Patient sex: F
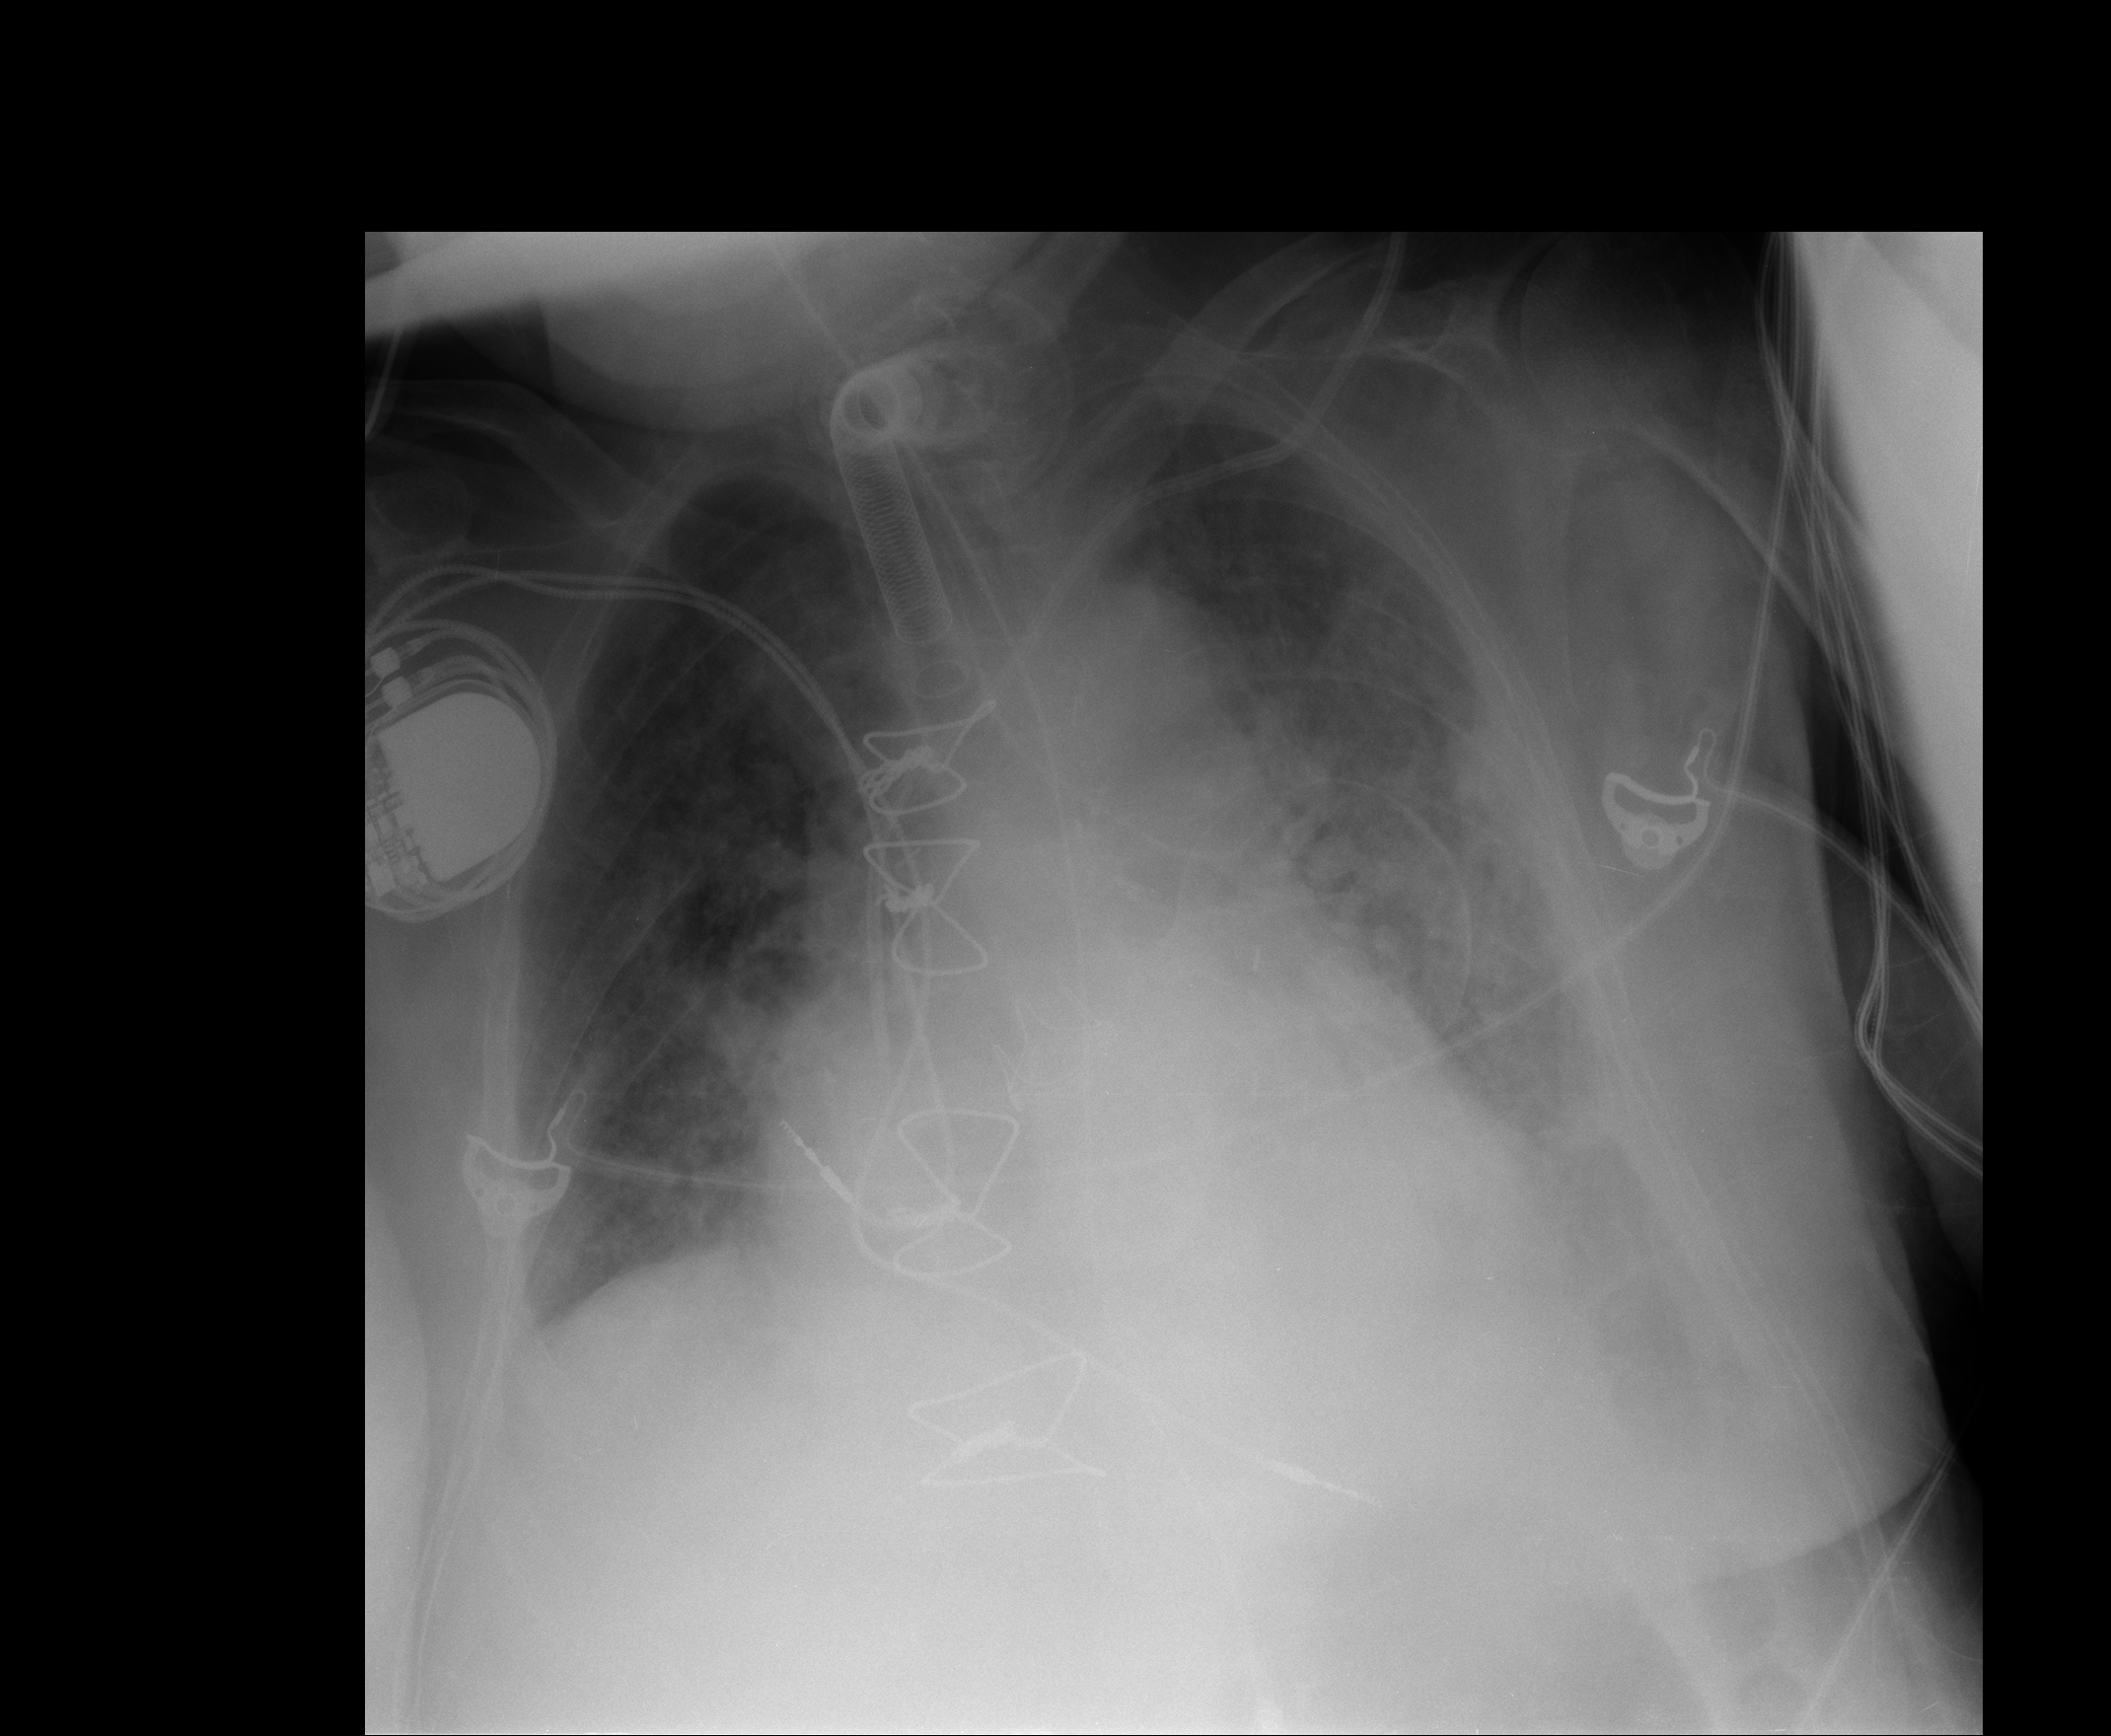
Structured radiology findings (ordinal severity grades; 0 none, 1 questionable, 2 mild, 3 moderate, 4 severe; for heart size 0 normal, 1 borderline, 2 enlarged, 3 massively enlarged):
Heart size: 1
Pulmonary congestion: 3
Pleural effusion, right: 2
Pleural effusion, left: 2
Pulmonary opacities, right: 2
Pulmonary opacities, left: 3
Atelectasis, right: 2
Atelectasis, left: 2